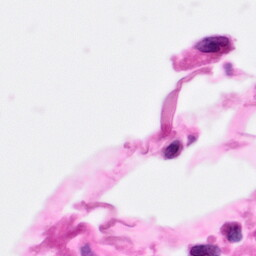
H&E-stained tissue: Pancreatic